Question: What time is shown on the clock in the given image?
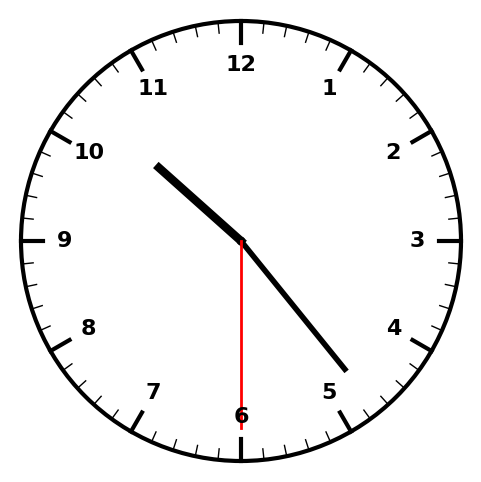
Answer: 10:23:30